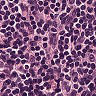
Metastatic tissue present: no